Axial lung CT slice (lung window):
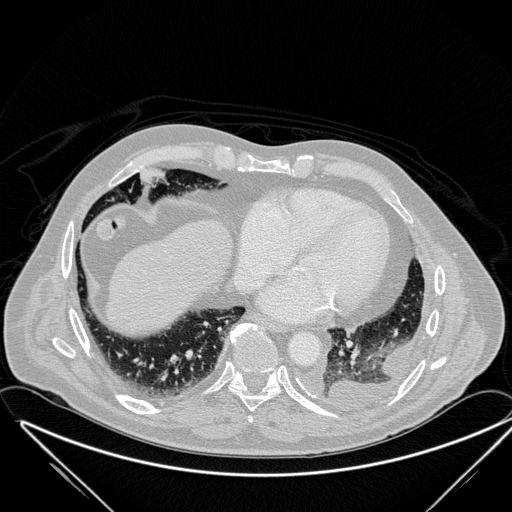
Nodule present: no